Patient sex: M
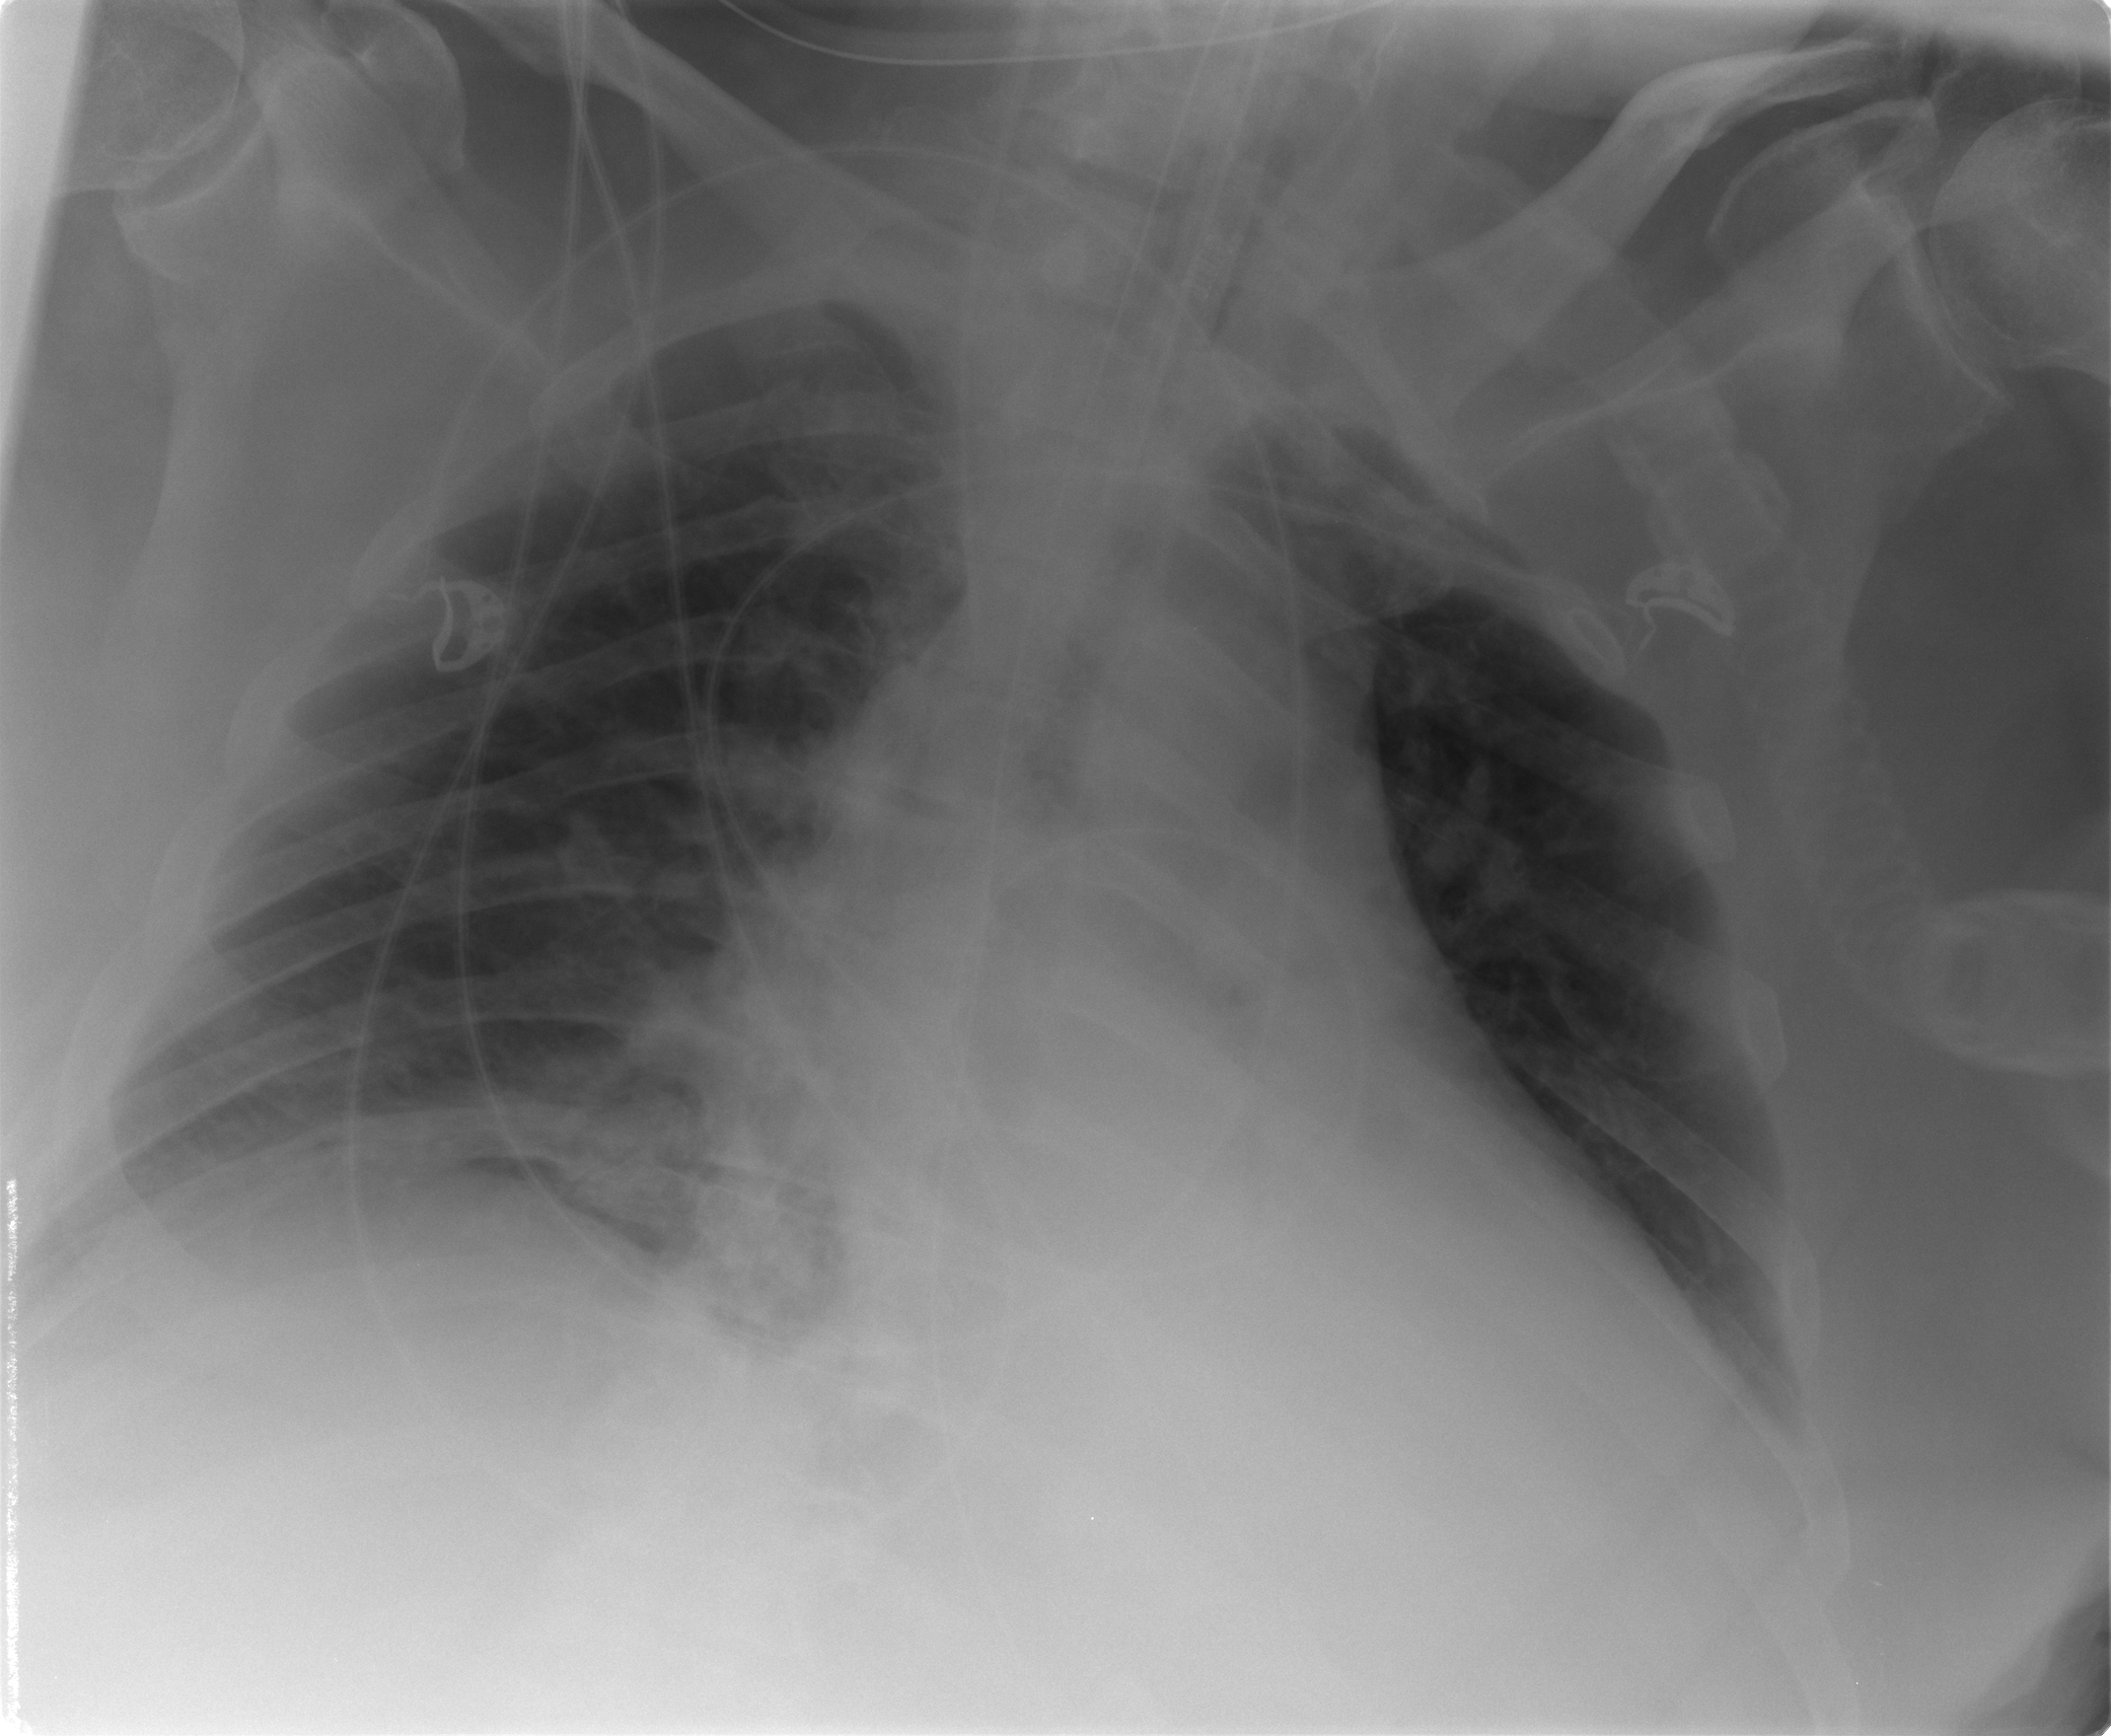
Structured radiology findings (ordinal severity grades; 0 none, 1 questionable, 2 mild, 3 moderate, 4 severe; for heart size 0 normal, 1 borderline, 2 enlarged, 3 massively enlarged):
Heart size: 2
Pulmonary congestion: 0
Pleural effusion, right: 0
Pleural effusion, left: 0
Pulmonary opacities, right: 2
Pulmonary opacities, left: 0
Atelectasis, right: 2
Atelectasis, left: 2